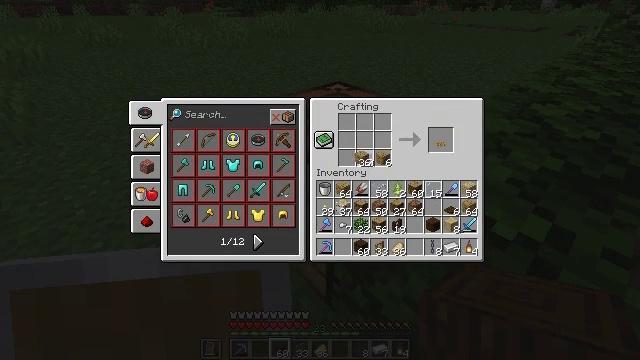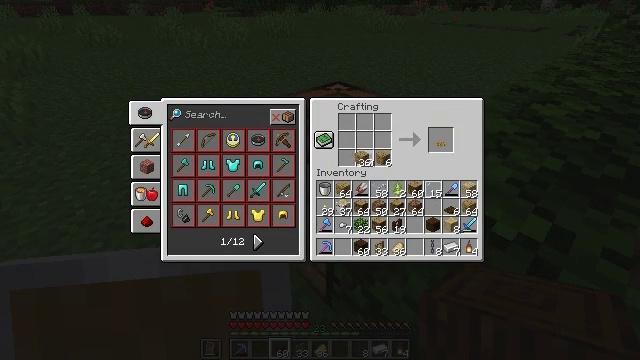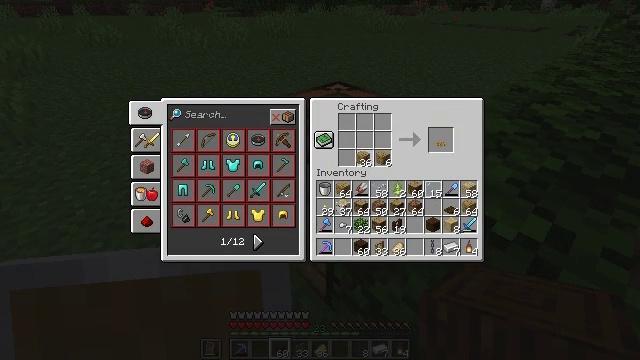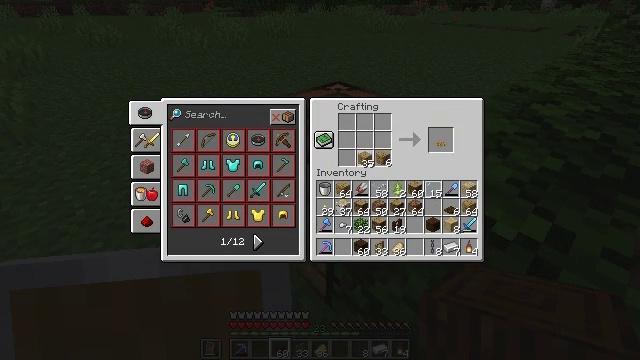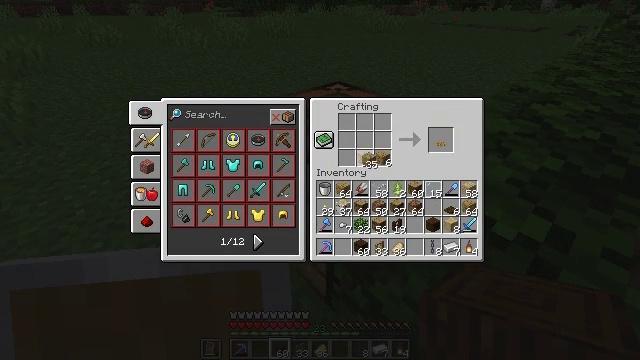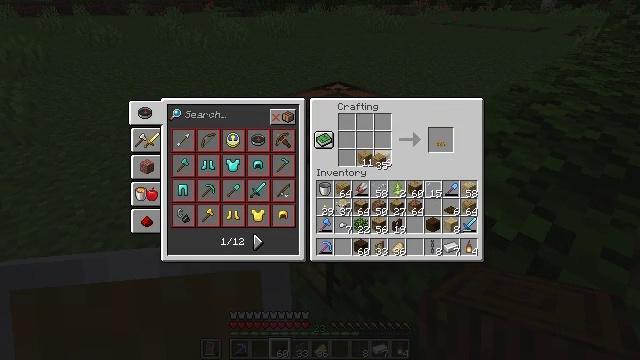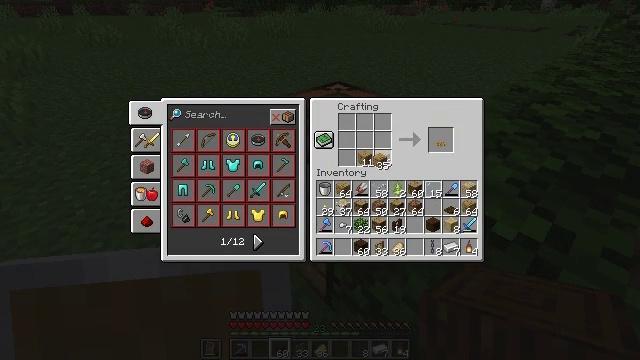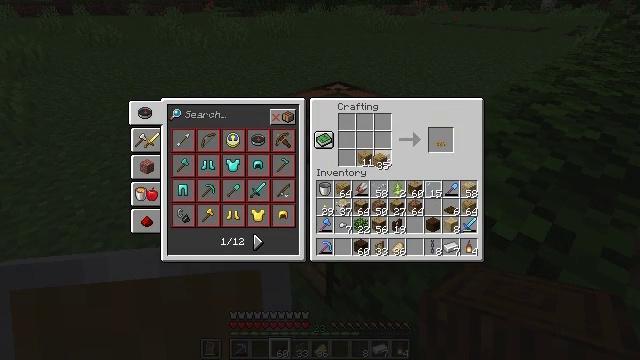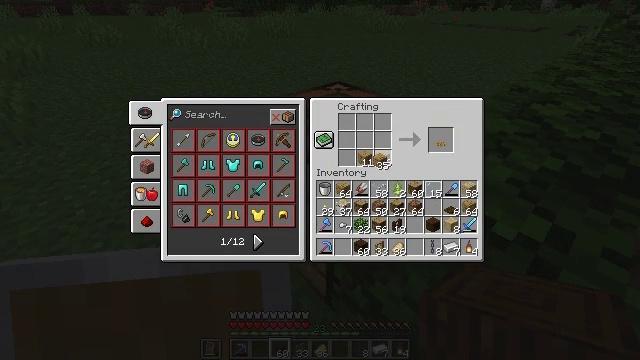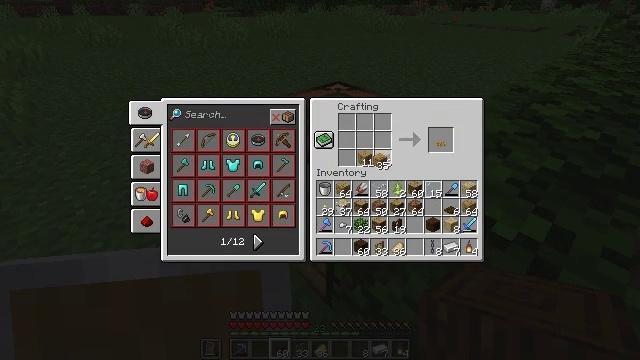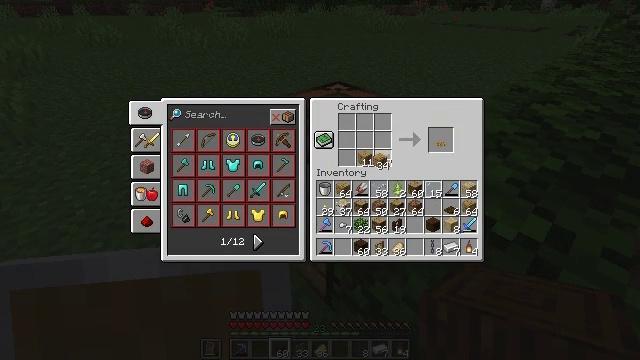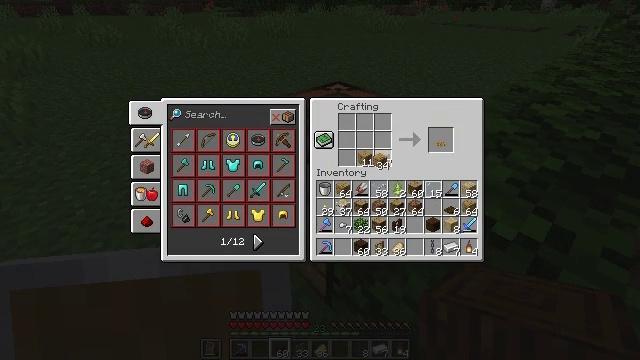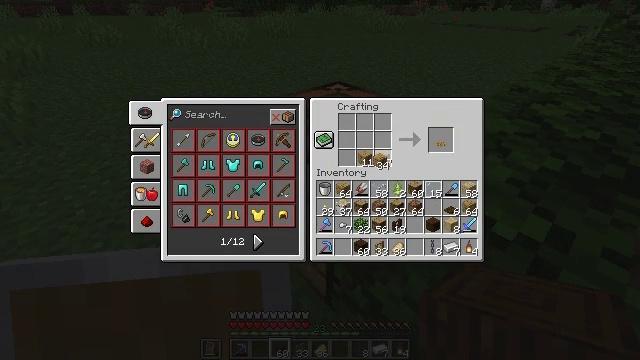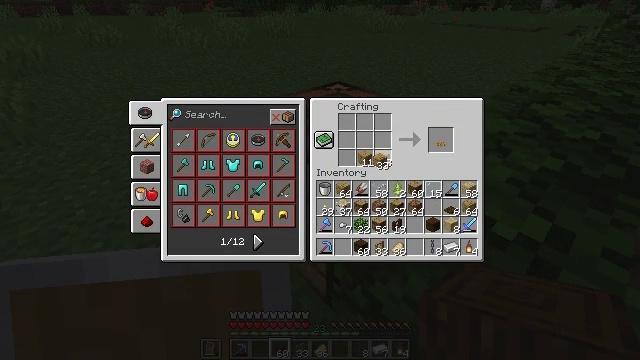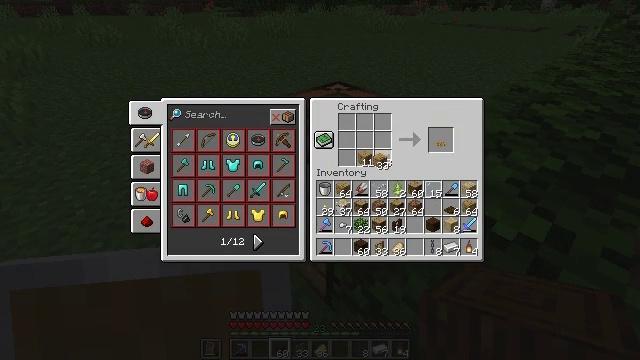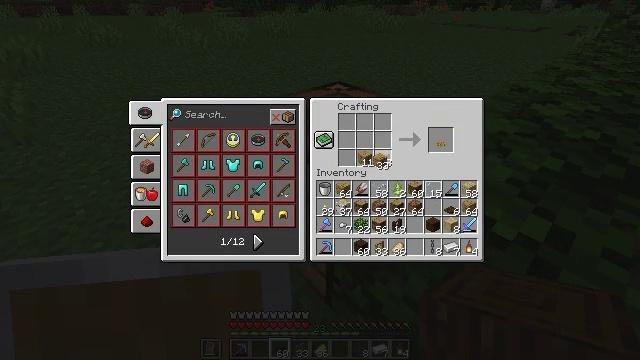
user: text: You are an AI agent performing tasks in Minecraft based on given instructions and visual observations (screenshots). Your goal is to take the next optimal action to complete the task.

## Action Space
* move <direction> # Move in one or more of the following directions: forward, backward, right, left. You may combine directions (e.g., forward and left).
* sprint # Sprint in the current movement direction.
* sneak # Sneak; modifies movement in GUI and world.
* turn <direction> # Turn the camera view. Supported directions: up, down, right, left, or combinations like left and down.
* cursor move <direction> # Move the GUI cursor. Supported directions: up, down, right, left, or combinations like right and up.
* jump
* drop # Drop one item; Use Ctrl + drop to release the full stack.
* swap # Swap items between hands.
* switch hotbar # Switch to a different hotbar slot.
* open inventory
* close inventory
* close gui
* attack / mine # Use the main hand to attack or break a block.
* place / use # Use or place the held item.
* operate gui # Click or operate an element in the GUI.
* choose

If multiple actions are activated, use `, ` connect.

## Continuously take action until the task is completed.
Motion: motion action
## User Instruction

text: Use two oak planks in the crafting table to make an oak pressure plate.
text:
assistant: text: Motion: choose
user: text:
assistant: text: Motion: choose
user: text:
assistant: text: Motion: no_op
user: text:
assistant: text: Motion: no_op
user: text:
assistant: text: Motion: cursor move right
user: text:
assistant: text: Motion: no_op
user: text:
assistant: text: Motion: no_op
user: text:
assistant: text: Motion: choose
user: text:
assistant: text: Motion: choose
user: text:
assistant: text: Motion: no_op
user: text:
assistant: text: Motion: choose
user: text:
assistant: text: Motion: choose
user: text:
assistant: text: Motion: no_op
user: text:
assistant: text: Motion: choose
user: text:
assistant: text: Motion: choose
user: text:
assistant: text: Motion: no_op
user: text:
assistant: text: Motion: no_op
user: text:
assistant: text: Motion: cursor move right
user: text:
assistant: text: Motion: sneak, cursor move right
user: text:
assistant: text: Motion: sneak
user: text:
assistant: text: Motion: sneak
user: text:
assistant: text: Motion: sneak
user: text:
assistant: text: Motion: sneak
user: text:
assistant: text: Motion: sneak, cursor move left
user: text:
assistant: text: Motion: sneak, cursor move left
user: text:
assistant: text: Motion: no_op
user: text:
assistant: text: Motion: no_op
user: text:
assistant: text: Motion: no_op
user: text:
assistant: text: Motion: choose
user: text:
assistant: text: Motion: choose